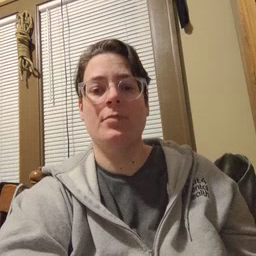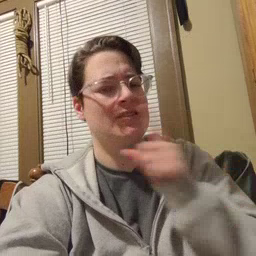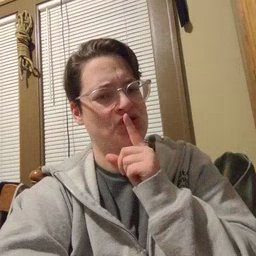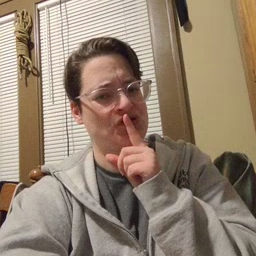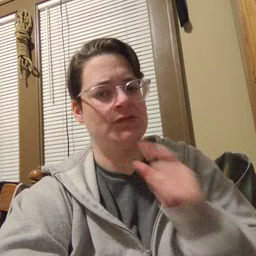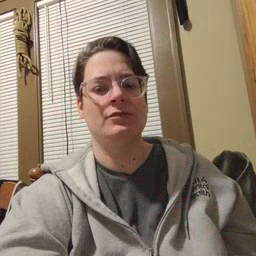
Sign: shhh